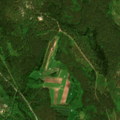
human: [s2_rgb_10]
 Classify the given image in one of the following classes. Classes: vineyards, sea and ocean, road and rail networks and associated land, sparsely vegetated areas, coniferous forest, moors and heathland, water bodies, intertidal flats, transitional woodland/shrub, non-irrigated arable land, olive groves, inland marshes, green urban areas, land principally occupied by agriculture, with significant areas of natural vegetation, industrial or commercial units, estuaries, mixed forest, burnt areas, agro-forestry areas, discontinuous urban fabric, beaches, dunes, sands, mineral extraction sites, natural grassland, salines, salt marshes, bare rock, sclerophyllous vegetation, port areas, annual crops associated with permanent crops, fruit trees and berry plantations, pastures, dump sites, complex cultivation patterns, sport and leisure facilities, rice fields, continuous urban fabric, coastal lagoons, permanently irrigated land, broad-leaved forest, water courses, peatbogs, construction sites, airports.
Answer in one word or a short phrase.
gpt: coniferous forest, mixed forest